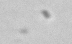
Label: detritus